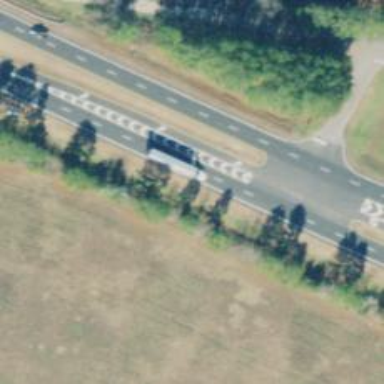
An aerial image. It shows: Asphalt trunk highway.